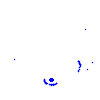
Particle: pion